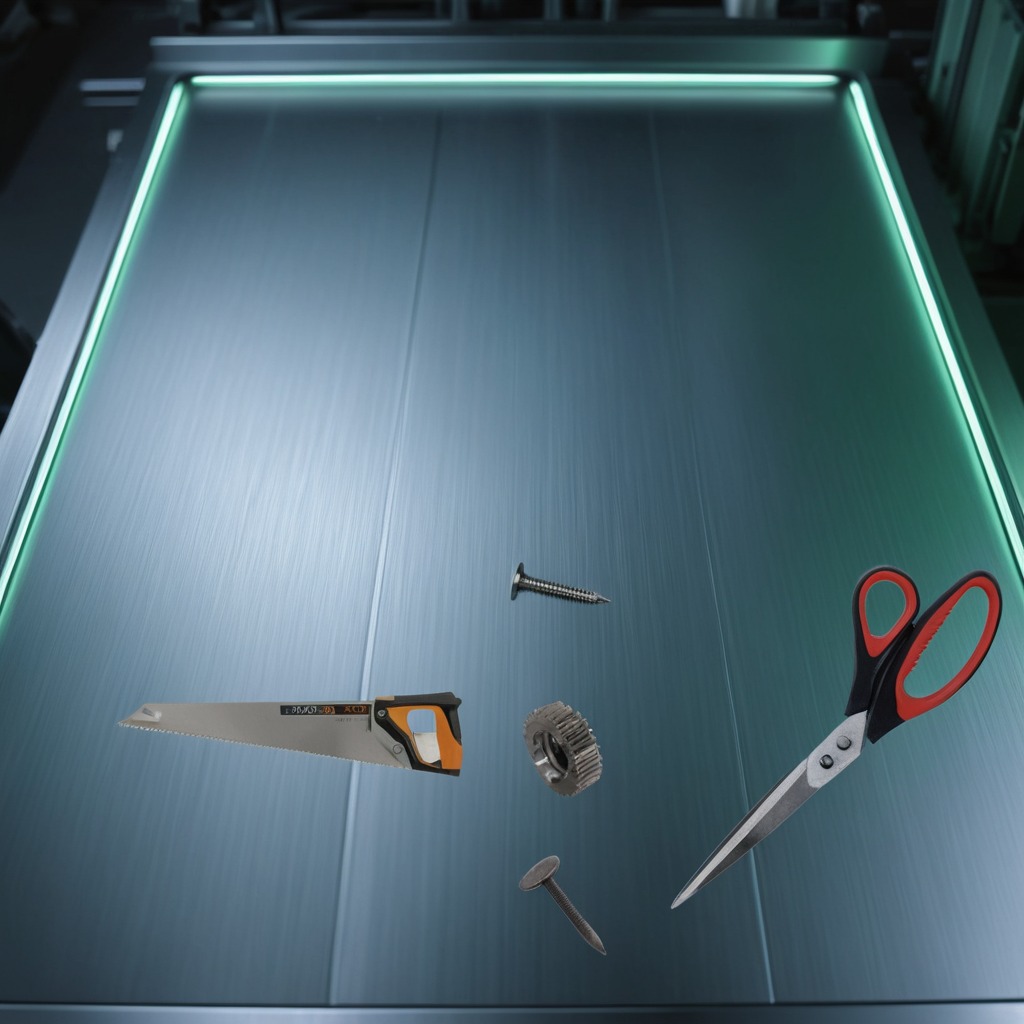
A metal gear with teeth, a metal machine screw, an iron nail, a handheld metal saw, and a pair of scissors are lying on the metal table.